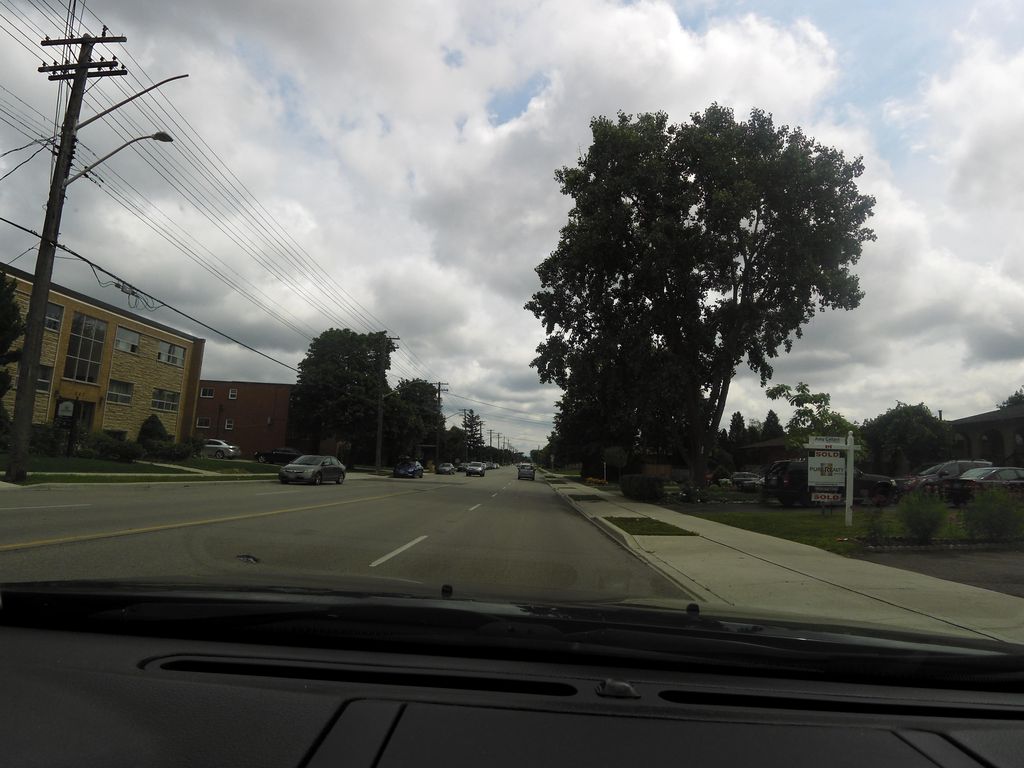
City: hamilton